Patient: sex M, age 52
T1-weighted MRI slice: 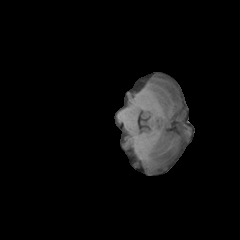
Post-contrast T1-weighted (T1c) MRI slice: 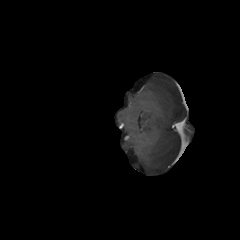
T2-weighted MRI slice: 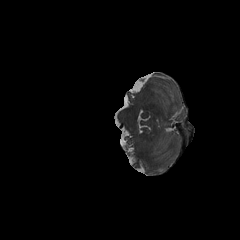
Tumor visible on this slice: no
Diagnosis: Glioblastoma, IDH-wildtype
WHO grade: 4